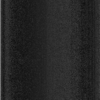
Label: dusty